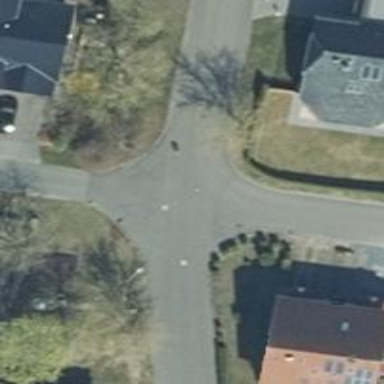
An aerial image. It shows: Smooth asphalt road in residential area.